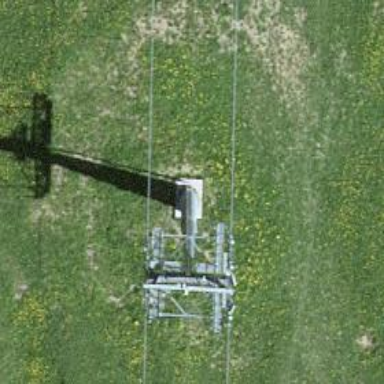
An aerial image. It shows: Pylon for aerialway.